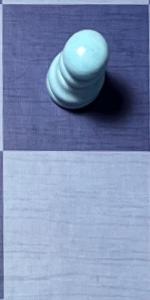
Label: Empty